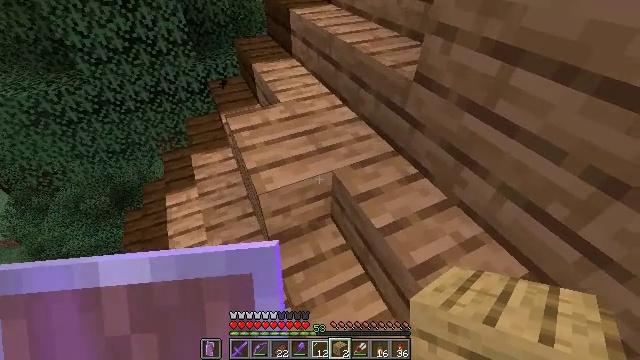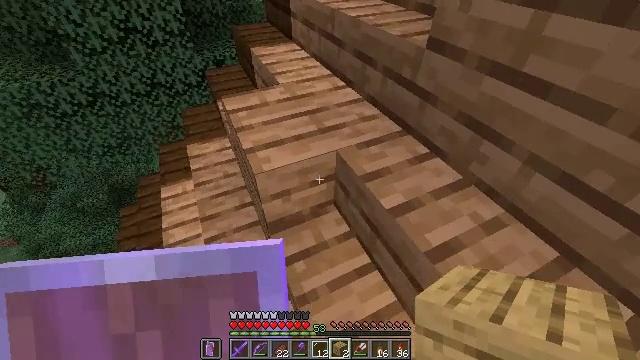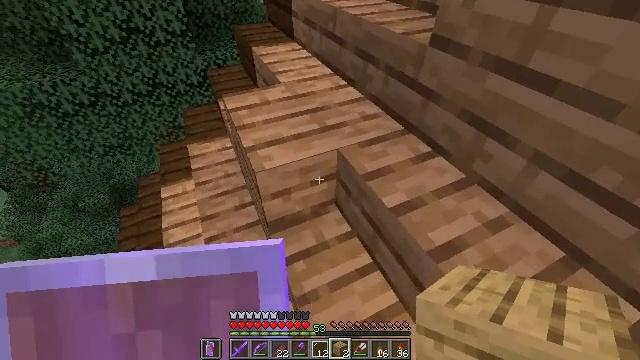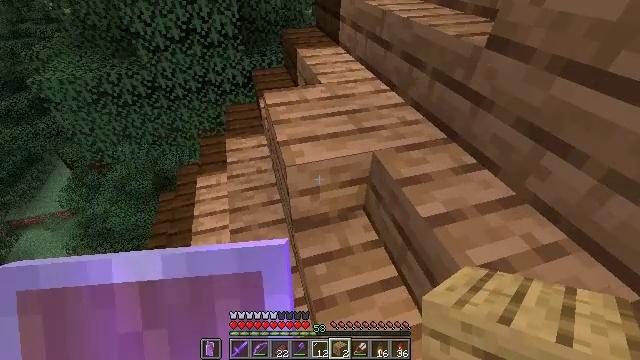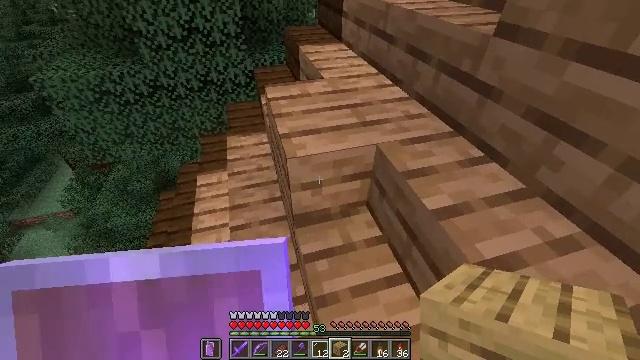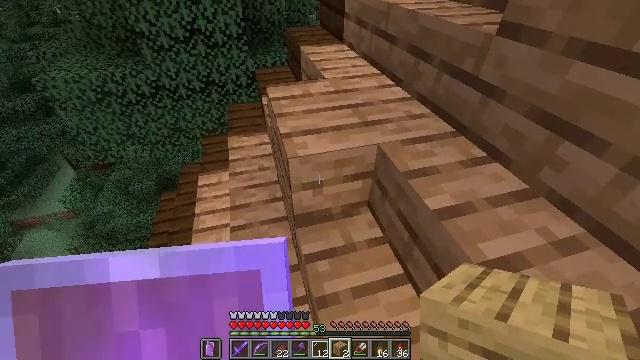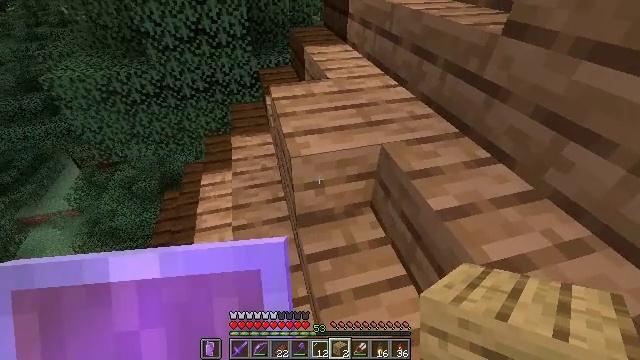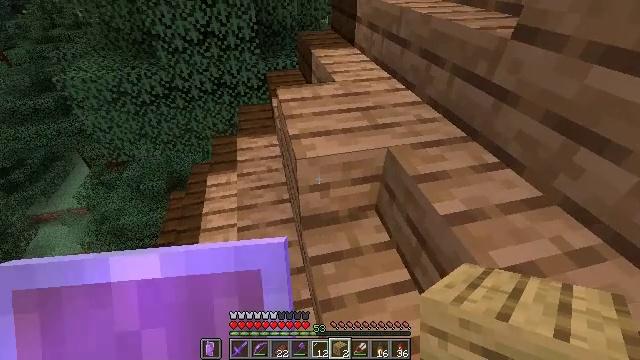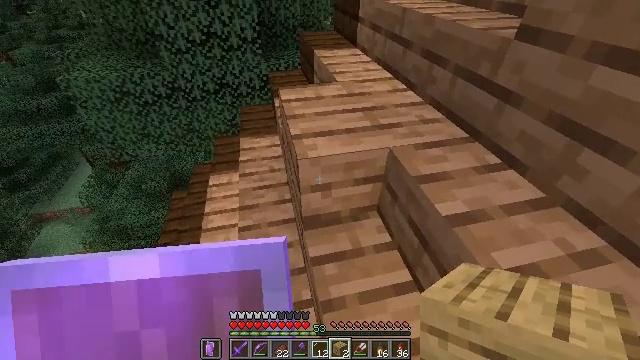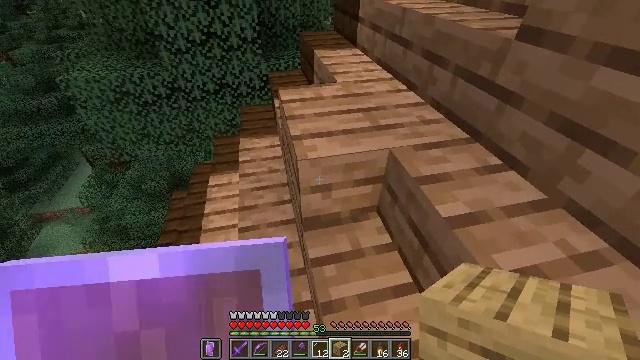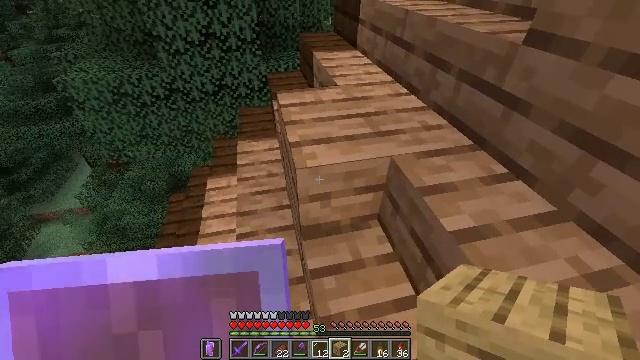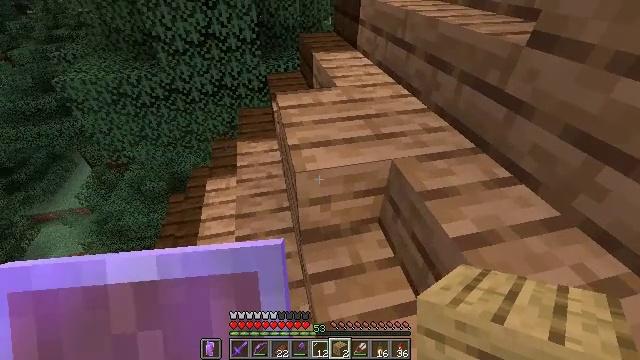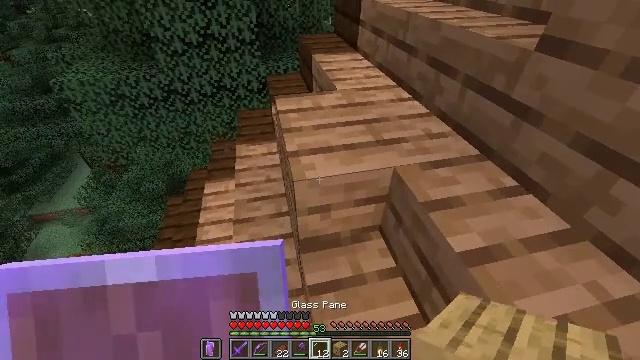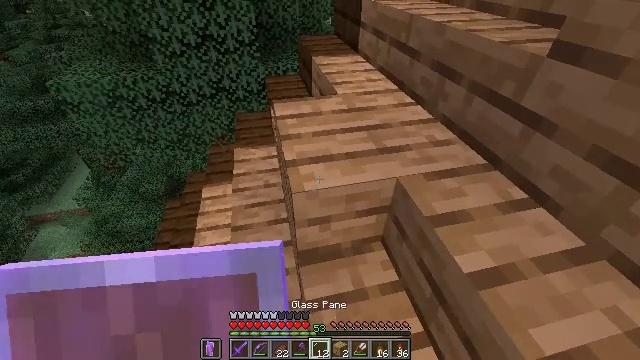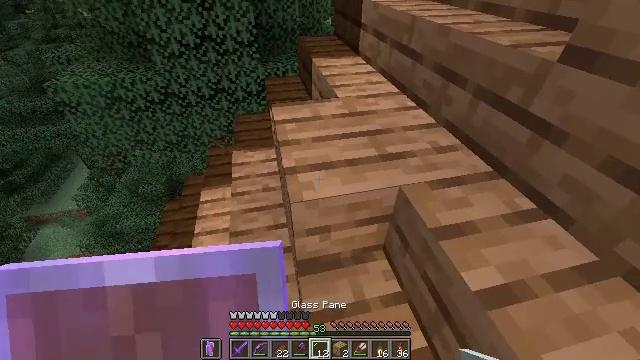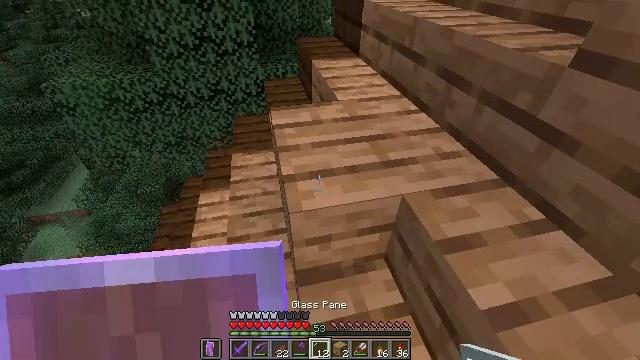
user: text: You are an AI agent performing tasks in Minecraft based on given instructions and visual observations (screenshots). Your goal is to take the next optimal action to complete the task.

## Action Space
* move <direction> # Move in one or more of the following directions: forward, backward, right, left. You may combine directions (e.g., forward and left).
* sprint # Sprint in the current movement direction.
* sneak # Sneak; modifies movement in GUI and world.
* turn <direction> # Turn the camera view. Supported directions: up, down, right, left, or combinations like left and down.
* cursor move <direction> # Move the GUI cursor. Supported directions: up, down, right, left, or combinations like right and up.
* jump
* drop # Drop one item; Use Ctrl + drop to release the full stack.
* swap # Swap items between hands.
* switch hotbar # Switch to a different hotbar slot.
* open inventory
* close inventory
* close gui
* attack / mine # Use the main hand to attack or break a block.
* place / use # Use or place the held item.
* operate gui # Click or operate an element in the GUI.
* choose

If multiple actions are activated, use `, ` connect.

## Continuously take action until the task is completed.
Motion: motion action
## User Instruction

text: Retrieve jungle planks by mining.
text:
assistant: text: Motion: sneak
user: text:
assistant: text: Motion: sneak
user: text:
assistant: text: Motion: sneak, turn left and up
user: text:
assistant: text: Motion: sneak
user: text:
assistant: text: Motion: sneak
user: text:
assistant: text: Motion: sneak
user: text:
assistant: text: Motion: sneak, turn left
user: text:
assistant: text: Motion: sneak
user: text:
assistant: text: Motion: move forward, sneak
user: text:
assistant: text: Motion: move forward, sneak
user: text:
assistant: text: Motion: move forward, sneak
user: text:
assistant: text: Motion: move forward, sneak
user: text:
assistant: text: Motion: move forward, sneak
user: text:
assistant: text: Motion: move forward, sneak
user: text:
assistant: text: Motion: move forward, sneak
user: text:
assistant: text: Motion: sneak
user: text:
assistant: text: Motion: sneak, turn right
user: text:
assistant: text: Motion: sneak
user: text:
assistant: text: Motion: sneak
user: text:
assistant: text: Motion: sneak
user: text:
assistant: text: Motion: sneak
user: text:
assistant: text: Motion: sneak
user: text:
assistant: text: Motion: sneak
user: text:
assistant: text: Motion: sneak
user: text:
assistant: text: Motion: sneak
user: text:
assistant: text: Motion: sneak
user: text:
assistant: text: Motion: sneak
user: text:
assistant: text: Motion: sneak
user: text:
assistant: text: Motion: sneak
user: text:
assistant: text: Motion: sneak